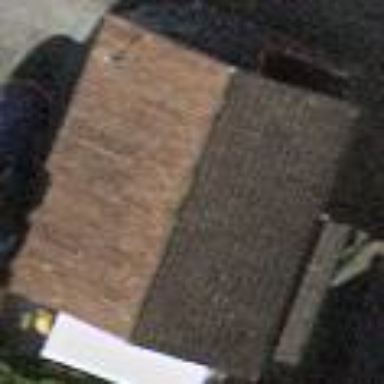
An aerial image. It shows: Detached building.